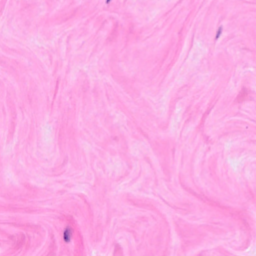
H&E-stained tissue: Breast